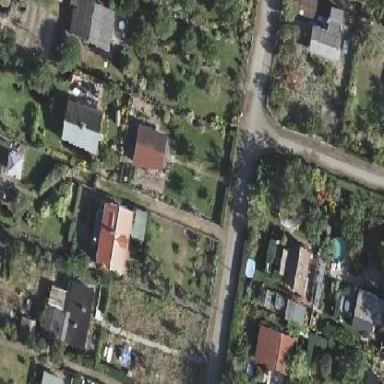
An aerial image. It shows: Plot in the allotments.